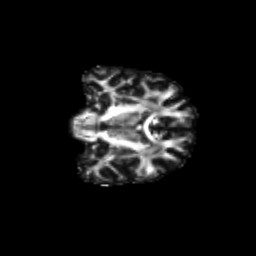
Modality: FA
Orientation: coronal
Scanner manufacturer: siemens
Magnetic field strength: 3 T
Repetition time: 9.2 s
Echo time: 0.084 s